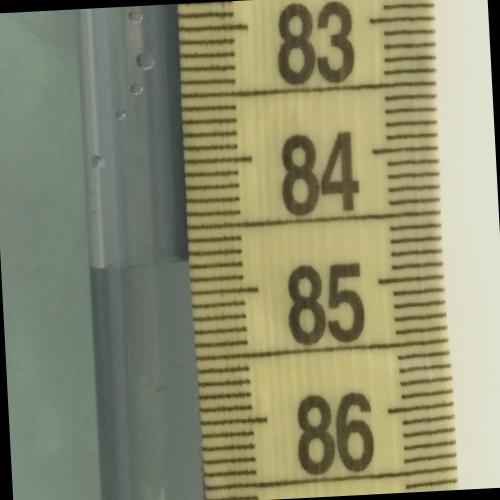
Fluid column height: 84.8 cm